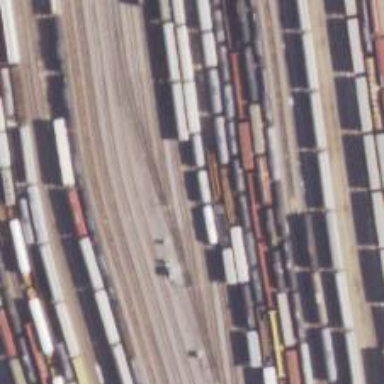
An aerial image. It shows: Railway yard used for servicing trains.